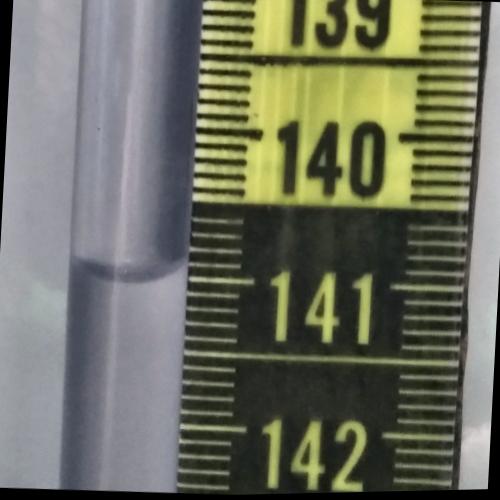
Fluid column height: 141.0 cm